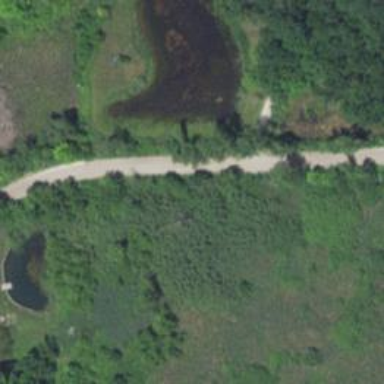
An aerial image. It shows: Culvert tunnel.